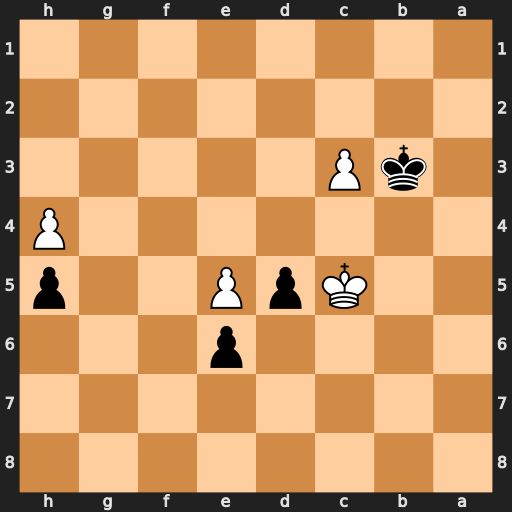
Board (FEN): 8/8/4p3/2KpP2p/7P/1kP5/8/8
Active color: b
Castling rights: -
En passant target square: -
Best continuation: Kxc3 Kd6 d4 Kxe6 d3 Kf7 d2 e6 d1=Q